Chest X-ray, PA view. Patient: 48 years old, sex M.
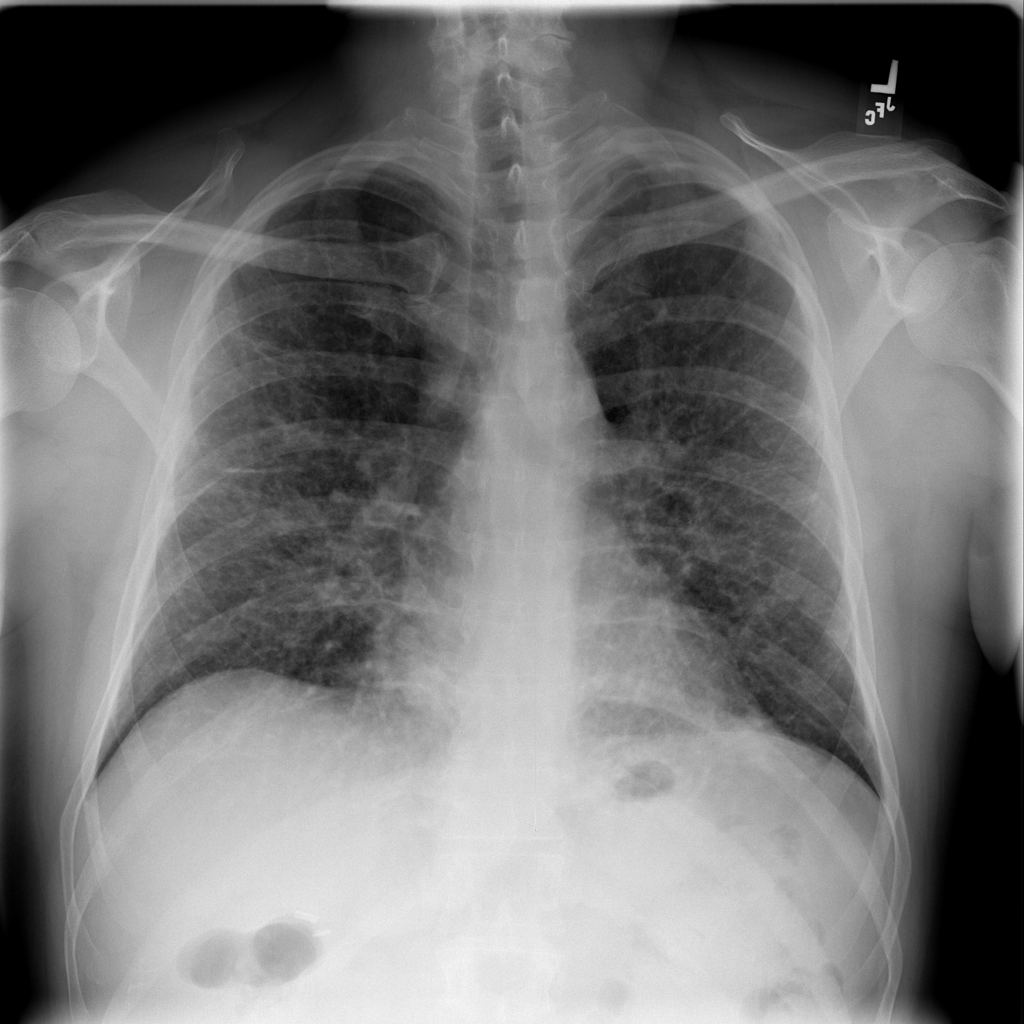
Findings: Fibrosis, Infiltration